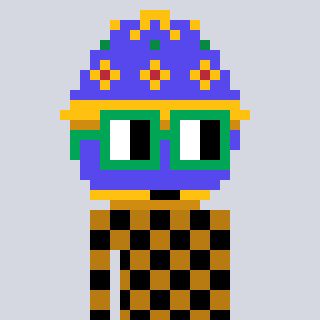
a pixel art character with square green glasses, a faberge-shaped head and a gold-colored body on a cool background